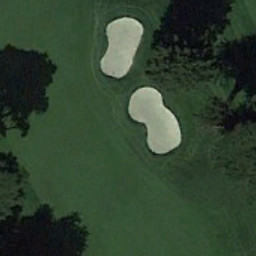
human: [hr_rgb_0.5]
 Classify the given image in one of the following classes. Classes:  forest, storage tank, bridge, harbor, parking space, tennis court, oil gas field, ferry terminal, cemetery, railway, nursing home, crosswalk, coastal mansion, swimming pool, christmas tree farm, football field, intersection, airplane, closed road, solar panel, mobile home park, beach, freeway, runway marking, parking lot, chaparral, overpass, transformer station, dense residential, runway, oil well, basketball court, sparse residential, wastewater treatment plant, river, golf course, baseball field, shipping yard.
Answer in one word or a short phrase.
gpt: golf course